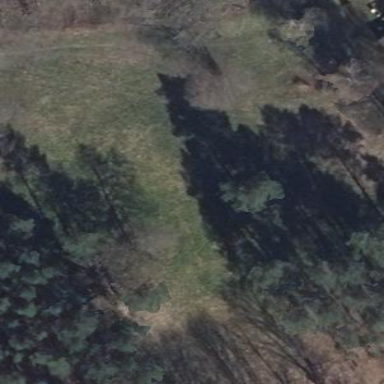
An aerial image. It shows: Beautiful meadow.